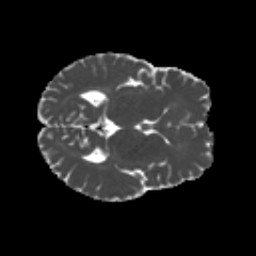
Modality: MD
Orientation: axial
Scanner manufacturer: siemens
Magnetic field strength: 3 T
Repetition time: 4.16 s
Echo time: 0.0806 s